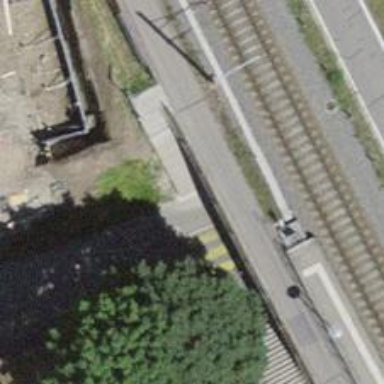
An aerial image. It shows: Paved footway.